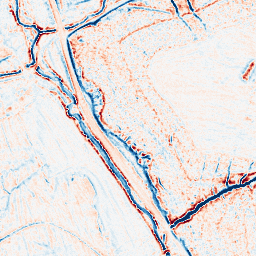
Category: edge_preserving
Decomposition family: bilateral
Decomposition parameters: d: 9
sigma_color: 75
sigma_space: 75
Upsampling method: sinc_blackman
Upsampling parameters: scale: 4
kernel_size: 16
Upsampling scale: 4